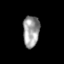
Tissue: skin
Cell type: Epithelial cells
Senescence score: 0.2782
Nuclear area (px): 508
Mean DAPI intensity: 155.781